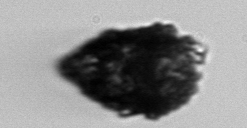
Label: Tintinnopsis